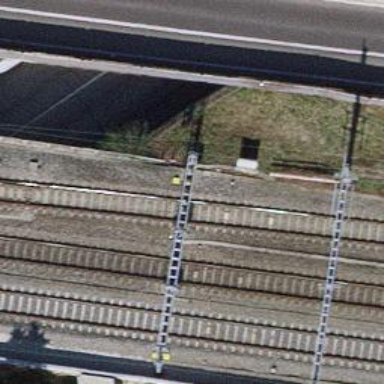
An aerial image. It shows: Railway signal.